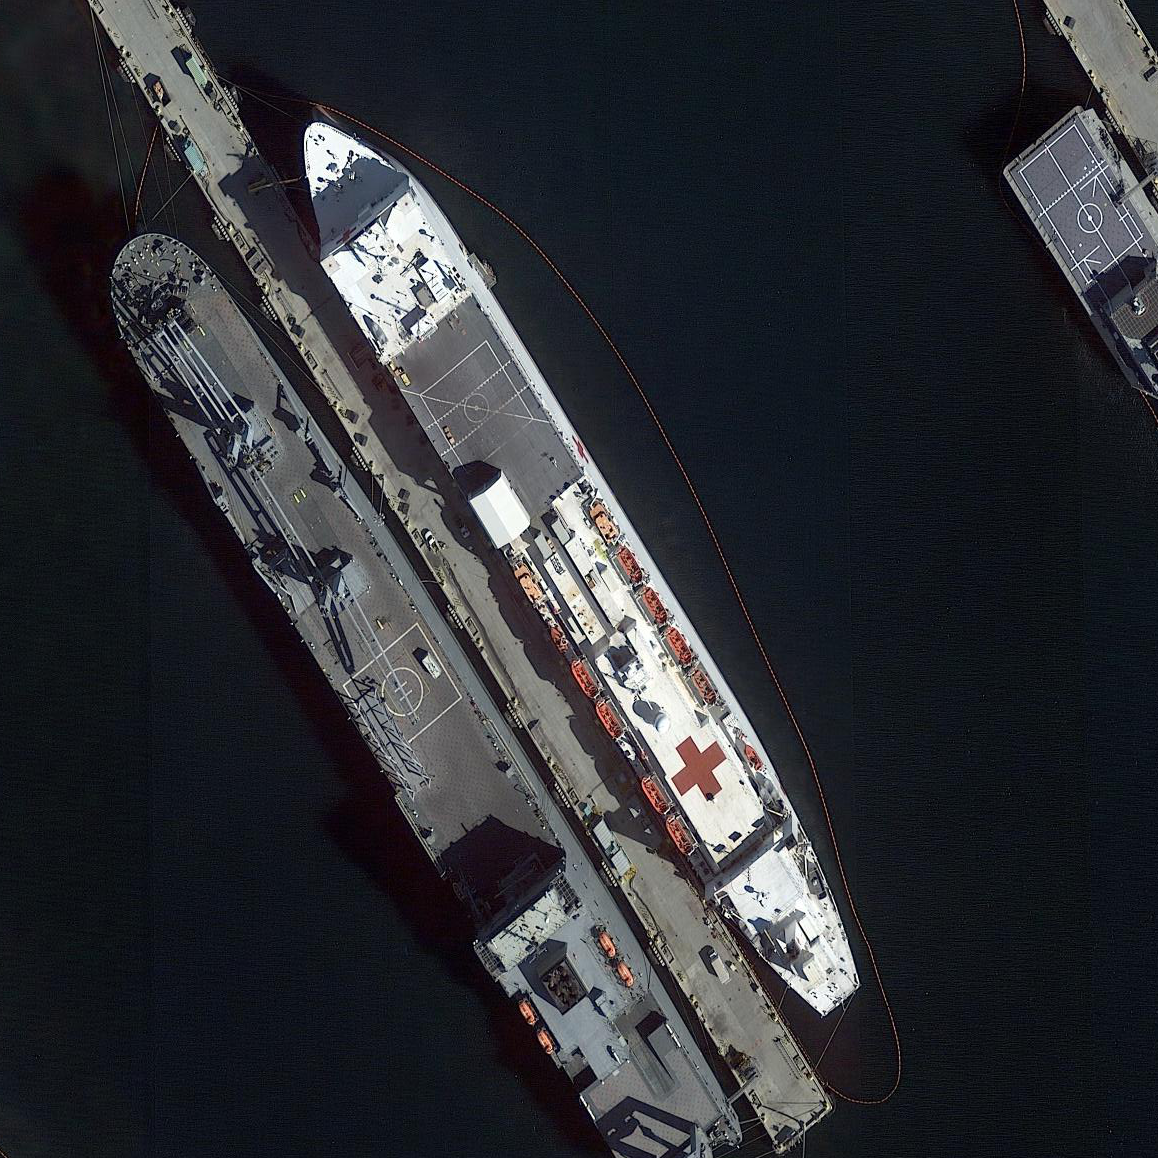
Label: Medical_ship